Question: It seems I don't understand the concept of userstate in a backgroundworker.
I am encountering a problem in an application I'm working on and I need an explanation for why something is happening that I didn't expect.
I have built a demo app to reproduce the issue more simply:
'''
public class Tester
{
private BackgroundWorker _worker = new BackgroundWorker();
public void performTest()
{
Tester tester = new Tester();
tester.crunchSomeNumbers((obj, arg) =>
{
WorkerArgument userState = arg.UserState as WorkerArgument;
Console.WriteLine(string.Format("Progress: {0}; Calculation result: {1}", arg.ProgressPercentage, userState.CalculationResult));
});
}
public void crunchSomeNumbers(Action<object,ProgressChangedEventArgs> onProgressChanged)
{
_worker.DoWork += new DoWorkEventHandler(worker_DoWork);
_worker.ProgressChanged += new ProgressChangedEventHandler(onProgressChanged);
_worker.WorkerReportsProgress = true;
_worker.RunWorkerAsync(new WorkerArgument { CalculationResult=-1, BaseNumber = 10 });
}
void worker_DoWork(object sender, DoWorkEventArgs e)
{
BackgroundWorker worker = sender as BackgroundWorker;
WorkerArgument arg = e.Argument as WorkerArgument;
for (int i = 0; i < 10; i++)
{
// calculate total with basenumber
double result = arg.BaseNumber * (i * 10);
arg.CalculationResult = result;
worker.ReportProgress(i * 10, arg);
}
}
public class WorkerArgument
{
public int BaseNumber { get; set; }
public double CalculationResult { get; set; }
}
}
'''
If you run this code in a console App:
'''
class Program
{
static void Main(string[] args)
{
Tester tester = new Tester();
tester.performTest();
Console.ReadLine();
}
}
'''
This is the result:

What I don't understand is why the calculation result is always the same while you can clearly see that it should be different on each calculation run in the forloop of the DoWork method.
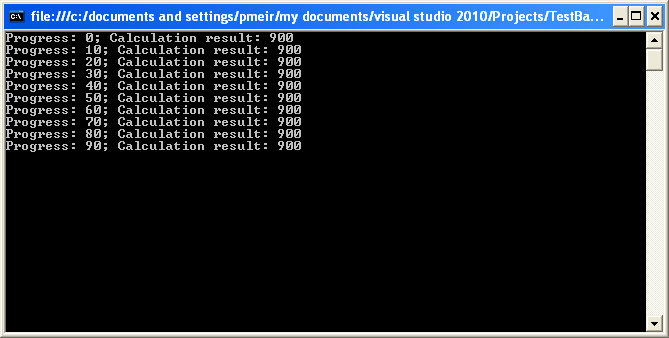
Answer: There are two problems:
1) Loop is executed before first event handler executed
You can see it, if you freeze background worker thread execution after call to ReportProgress.
'''
arg.CalculationResult = result;
worker.ReportProgress(i * 10, arg);
Thread.Sleep(500);
'''
2) You are using one instance of WorkerArgument - so, when event handler is executed it has current WorkerArgument value, not that one which was when event was raised. Too see this just pass new instance of argument when you raise events.
'''
worker.ReportProgress(i * 10, new WorkerArgument(){ CalculationResult = result });
'''